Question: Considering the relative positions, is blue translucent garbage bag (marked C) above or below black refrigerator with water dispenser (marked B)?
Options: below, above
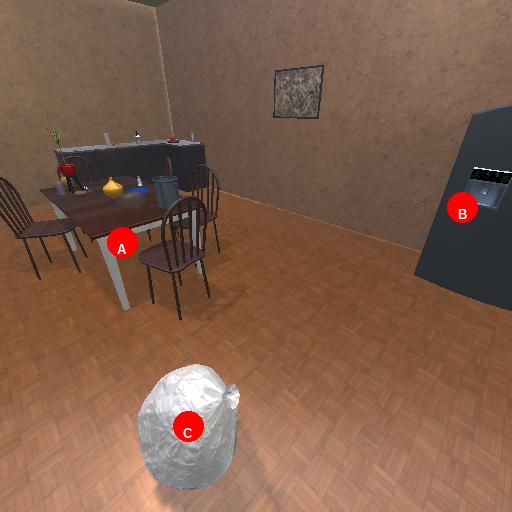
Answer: below